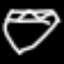
Label: diamond